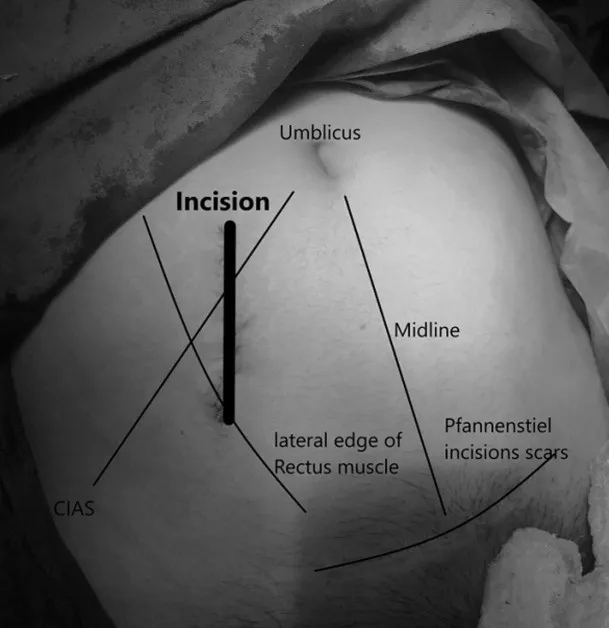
anatomic landmarks and the novel oblique abdominal incision (bold line) for adnexal pathologies in pregnancy; CIAS: Crista iliaca anterior superior.
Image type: medical_photograph (other_medical_photograph)